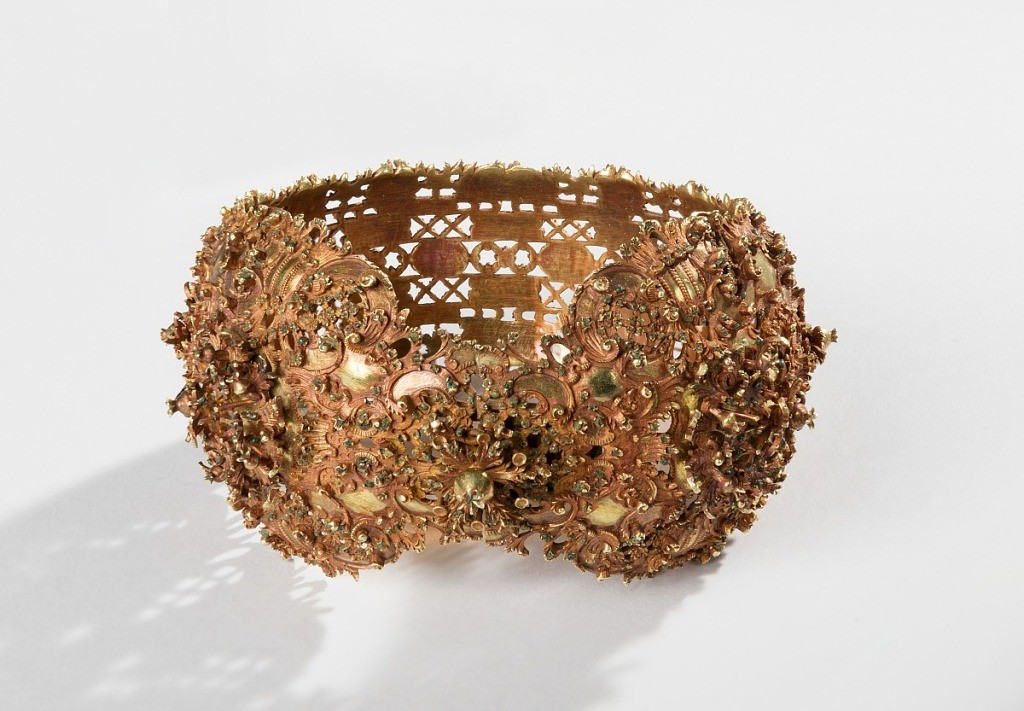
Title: Bracelet
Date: ca. 1850
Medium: Cast, wraught, pierced, chased and partly enameled gold set with stones
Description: Cuff type bracelet, rococo scroll and trellis decoration, the underside with pierced rectangular and quatrefoil bands.